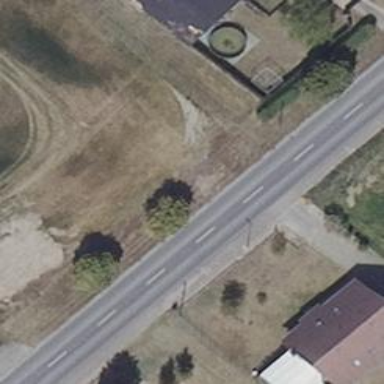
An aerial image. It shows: Secondary road with asphalt surface.